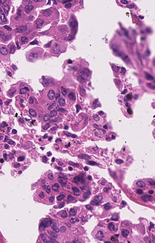
Tumor epithelial tissue: yes
Tumor-associated stroma tissue: no
Normal tissue: no